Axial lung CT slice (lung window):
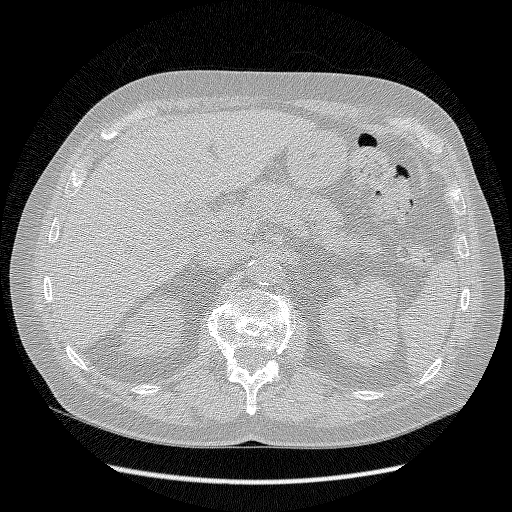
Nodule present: no